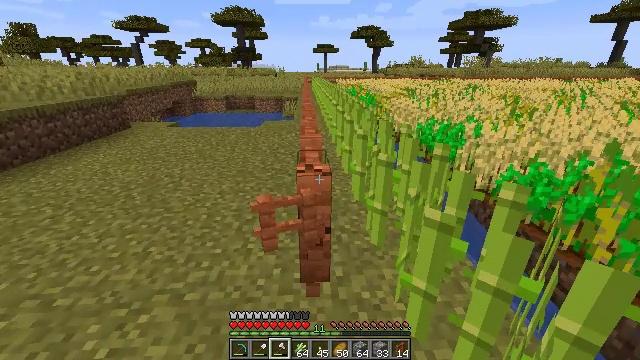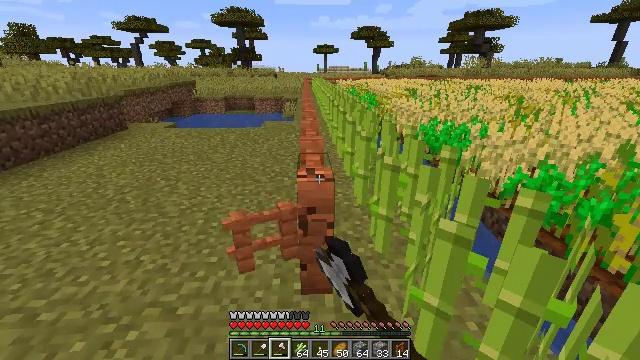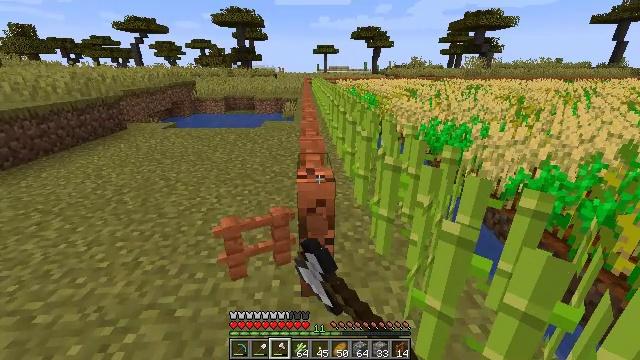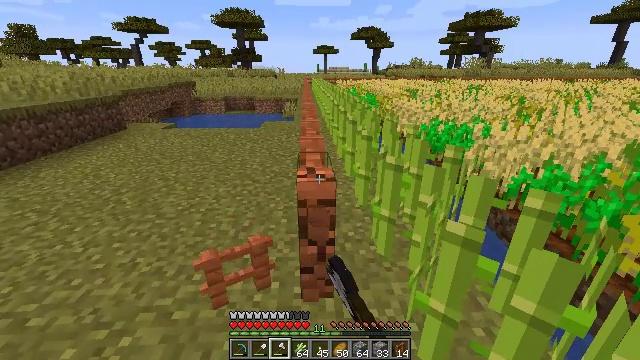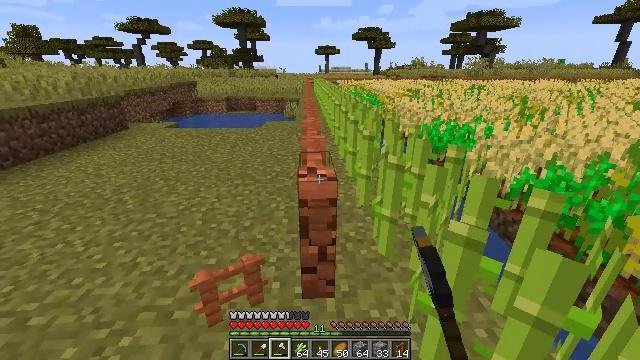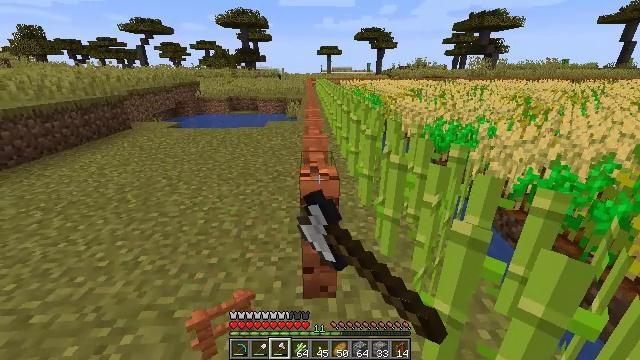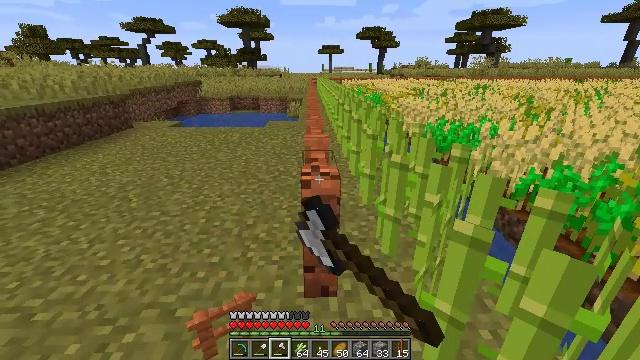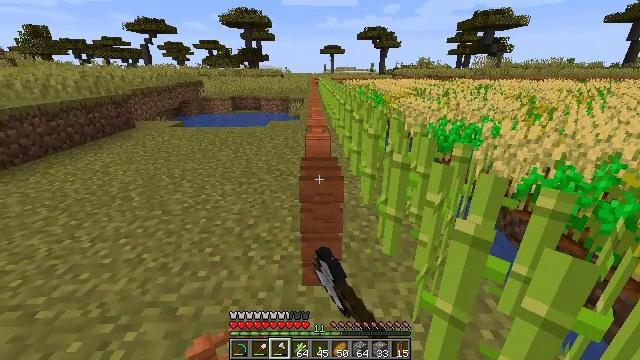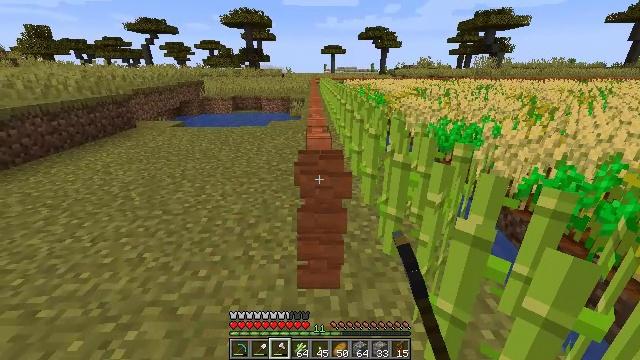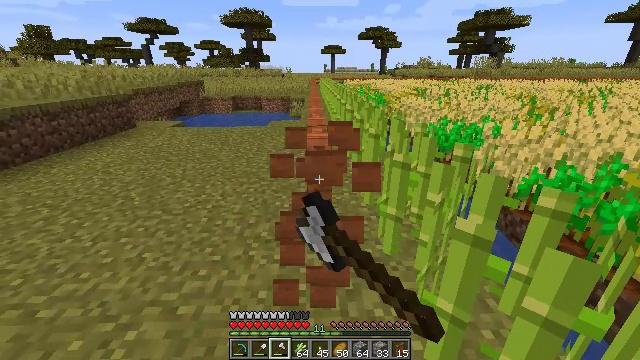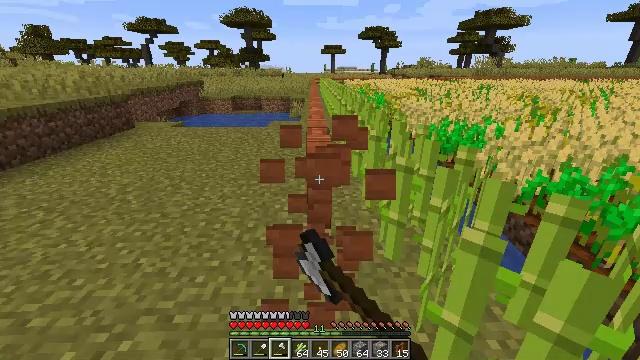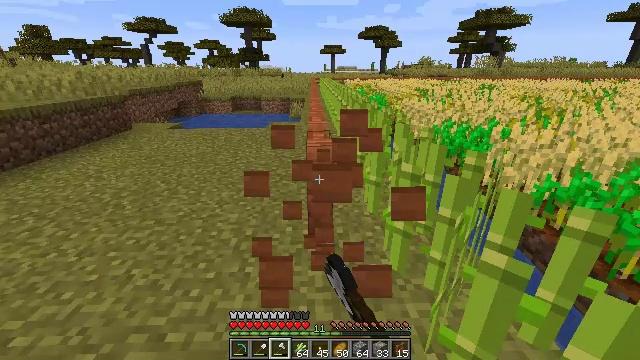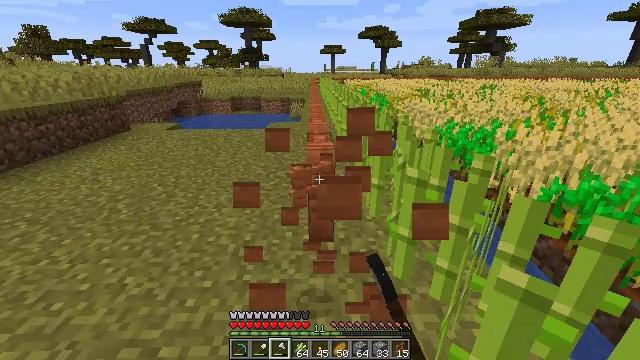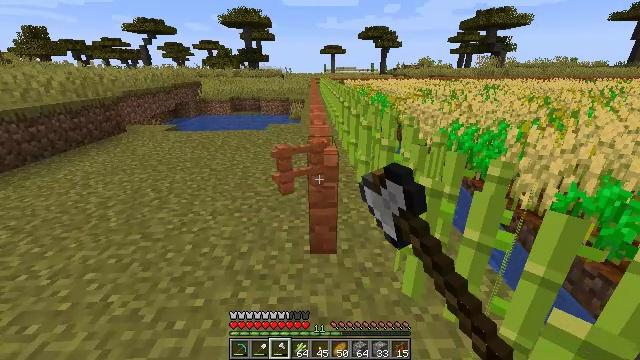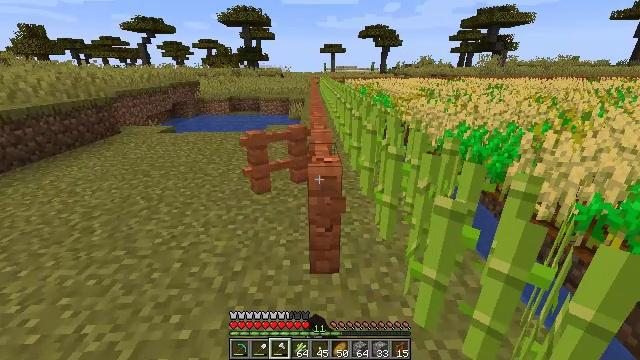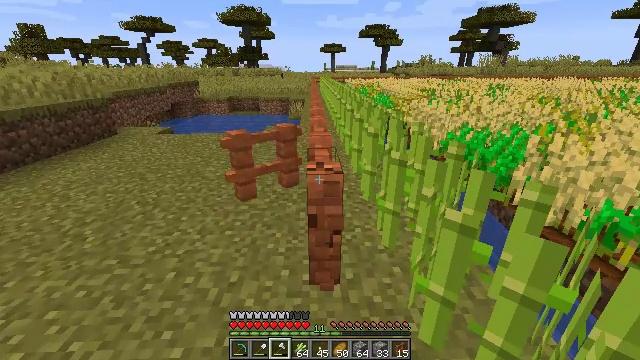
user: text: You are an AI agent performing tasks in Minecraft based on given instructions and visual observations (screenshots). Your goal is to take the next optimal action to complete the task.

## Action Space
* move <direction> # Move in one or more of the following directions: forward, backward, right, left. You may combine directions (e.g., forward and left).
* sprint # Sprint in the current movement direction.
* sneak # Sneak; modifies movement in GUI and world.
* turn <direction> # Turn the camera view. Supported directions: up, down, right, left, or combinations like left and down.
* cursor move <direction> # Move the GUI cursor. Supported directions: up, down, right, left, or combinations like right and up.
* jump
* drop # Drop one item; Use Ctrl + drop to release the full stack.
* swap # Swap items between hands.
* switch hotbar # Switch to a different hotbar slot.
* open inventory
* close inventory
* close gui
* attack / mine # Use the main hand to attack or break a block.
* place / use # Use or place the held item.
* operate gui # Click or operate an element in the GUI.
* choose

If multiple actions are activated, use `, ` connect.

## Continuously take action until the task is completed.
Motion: motion action
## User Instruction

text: Mine the acacia fence.
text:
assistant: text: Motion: attack / mine
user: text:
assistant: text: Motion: attack / mine
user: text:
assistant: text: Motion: attack / mine
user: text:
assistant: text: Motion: attack / mine
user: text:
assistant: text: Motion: attack / mine
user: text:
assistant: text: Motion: attack / mine
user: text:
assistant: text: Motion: attack / mine
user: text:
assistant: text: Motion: attack / mine
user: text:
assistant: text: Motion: attack / mine
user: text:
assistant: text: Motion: move forward, attack / mine
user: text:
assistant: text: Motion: move forward, attack / mine
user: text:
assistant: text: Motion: move forward, attack / mine
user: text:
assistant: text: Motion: move forward, attack / mine
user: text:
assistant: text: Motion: move forward, attack / mine
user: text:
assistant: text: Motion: move forward, attack / mine
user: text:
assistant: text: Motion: attack / mine
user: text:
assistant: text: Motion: attack / mine
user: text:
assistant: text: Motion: attack / mine
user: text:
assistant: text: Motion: attack / mine
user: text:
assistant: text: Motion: attack / mine
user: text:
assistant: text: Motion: attack / mine
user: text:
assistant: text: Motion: attack / mine
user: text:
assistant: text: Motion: attack / mine
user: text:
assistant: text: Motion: attack / mine
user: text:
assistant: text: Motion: move forward, attack / mine
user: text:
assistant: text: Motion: move forward, attack / mine
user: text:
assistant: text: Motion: move forward, attack / mine
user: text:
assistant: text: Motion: move forward, attack / mine
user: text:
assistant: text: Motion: move forward, attack / mine
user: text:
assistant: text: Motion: attack / mine